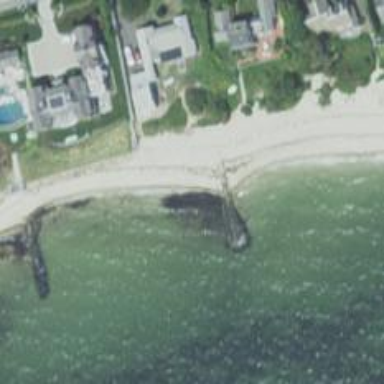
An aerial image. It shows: Breakwater structure.